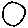
Label: circle